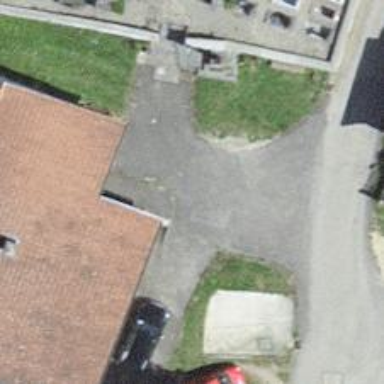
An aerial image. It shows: Paved alley for service vehicles.